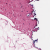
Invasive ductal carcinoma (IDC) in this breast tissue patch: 0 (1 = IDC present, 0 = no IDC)